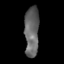
Tissue: lung
Cell type: Fibroblasts
Senescence score: 0.2119
Nuclear area (px): 709
Mean DAPI intensity: 100.942